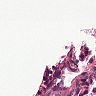
Metastatic tissue present: no